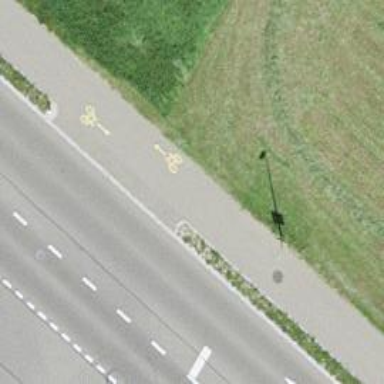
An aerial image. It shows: Cycleway.